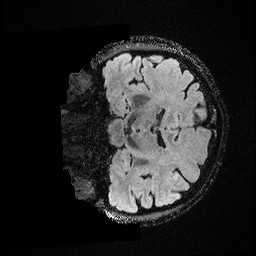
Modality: FLAIR
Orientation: coronal
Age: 51
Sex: female
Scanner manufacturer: ge
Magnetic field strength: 3 T
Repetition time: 4.802 s
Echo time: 0.1157 s